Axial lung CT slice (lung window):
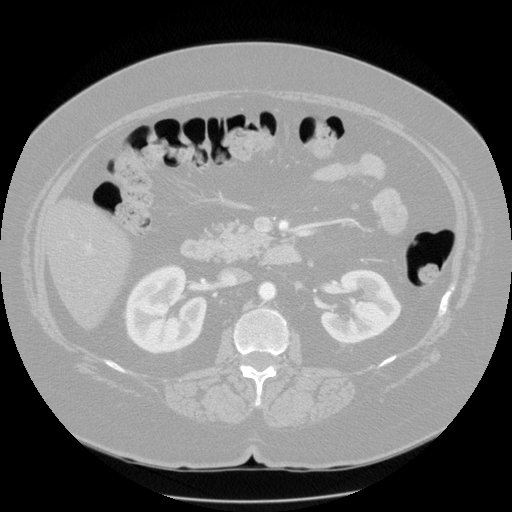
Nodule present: no